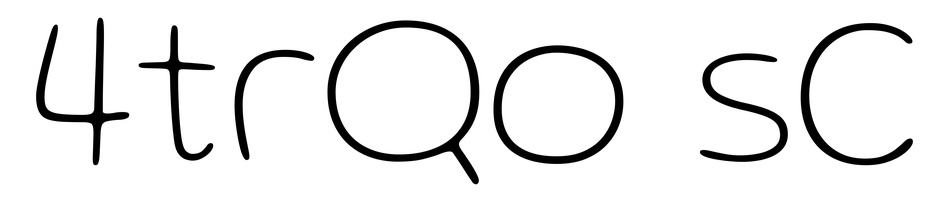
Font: Gluten_Thin